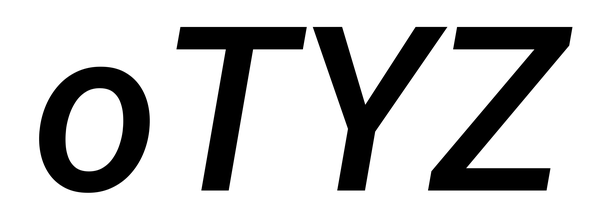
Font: Roboto-Italic_Medium_Italic